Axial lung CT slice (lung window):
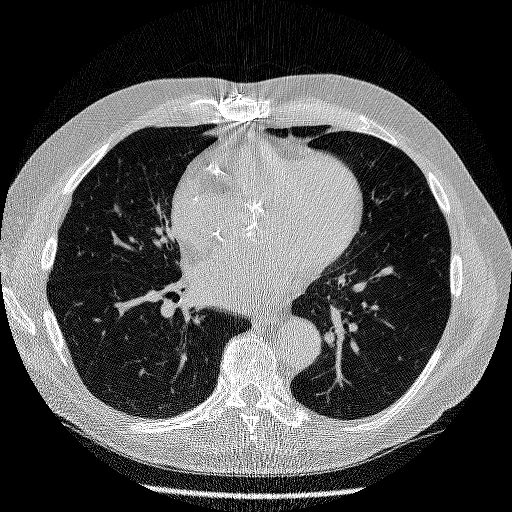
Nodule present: no